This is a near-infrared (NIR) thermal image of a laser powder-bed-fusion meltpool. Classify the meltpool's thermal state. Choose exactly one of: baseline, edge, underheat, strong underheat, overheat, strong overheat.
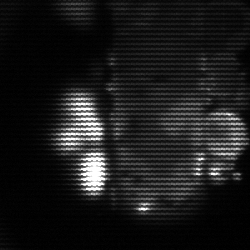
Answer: strong underheat